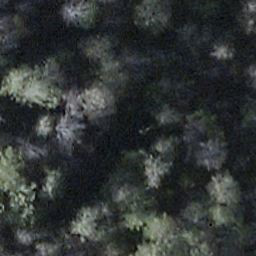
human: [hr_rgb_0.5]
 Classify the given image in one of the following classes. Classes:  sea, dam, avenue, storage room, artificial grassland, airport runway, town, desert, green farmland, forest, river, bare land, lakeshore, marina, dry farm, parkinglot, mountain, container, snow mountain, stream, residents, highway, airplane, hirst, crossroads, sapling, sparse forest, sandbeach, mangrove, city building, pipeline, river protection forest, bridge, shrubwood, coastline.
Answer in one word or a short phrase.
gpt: shrubwood